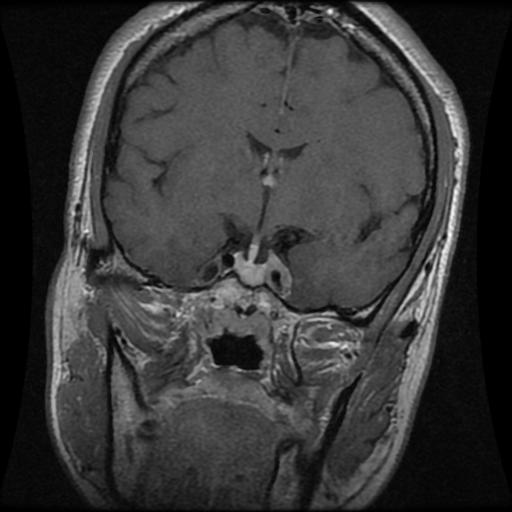
Label: pituitary